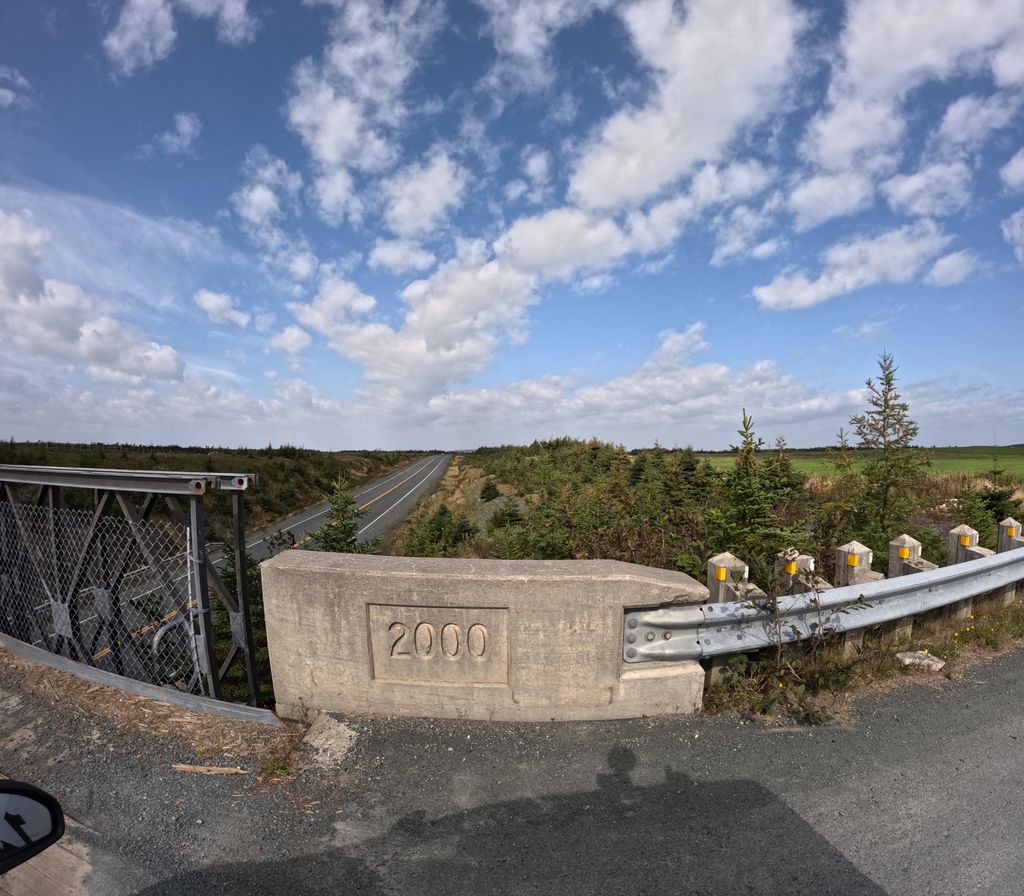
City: st_johns